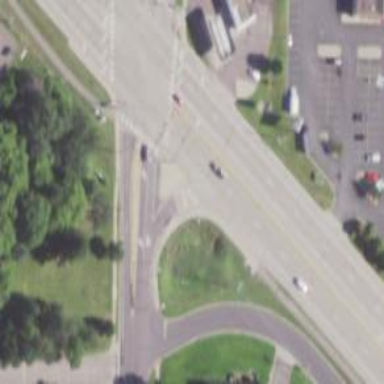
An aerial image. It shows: Marked footway crossing with asphalt surface and pedestrian island.